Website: home-depot
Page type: account-selection
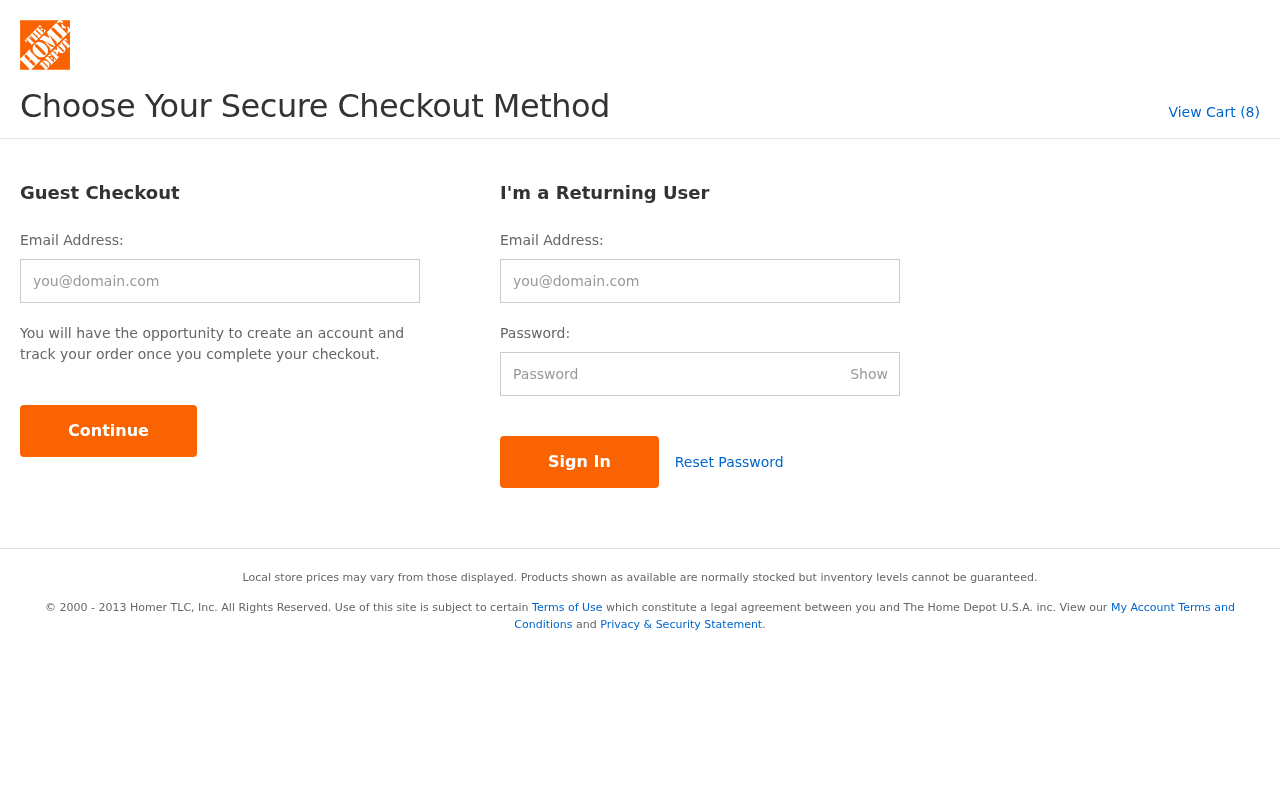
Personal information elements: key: PII_LOGIN_USERNAME
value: matthew6378
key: PII_LOGIN_USERNAME2
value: matthew6378
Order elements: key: ORDER_NUM_ITEMS
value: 8